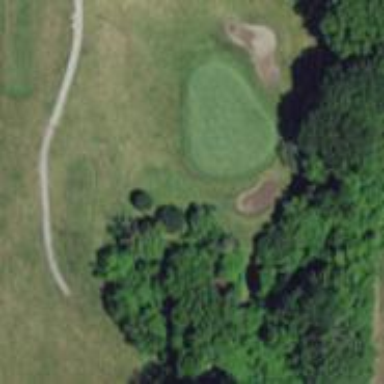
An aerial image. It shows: View of golf hole.